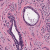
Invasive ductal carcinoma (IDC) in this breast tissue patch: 1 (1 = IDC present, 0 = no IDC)